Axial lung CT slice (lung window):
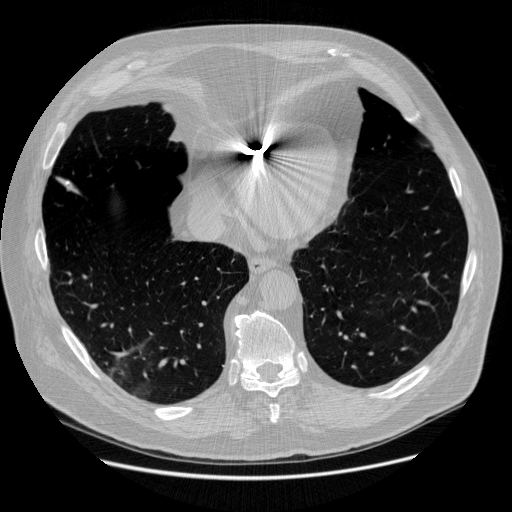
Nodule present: no